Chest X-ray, AP view. Patient: 62 years old, sex F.
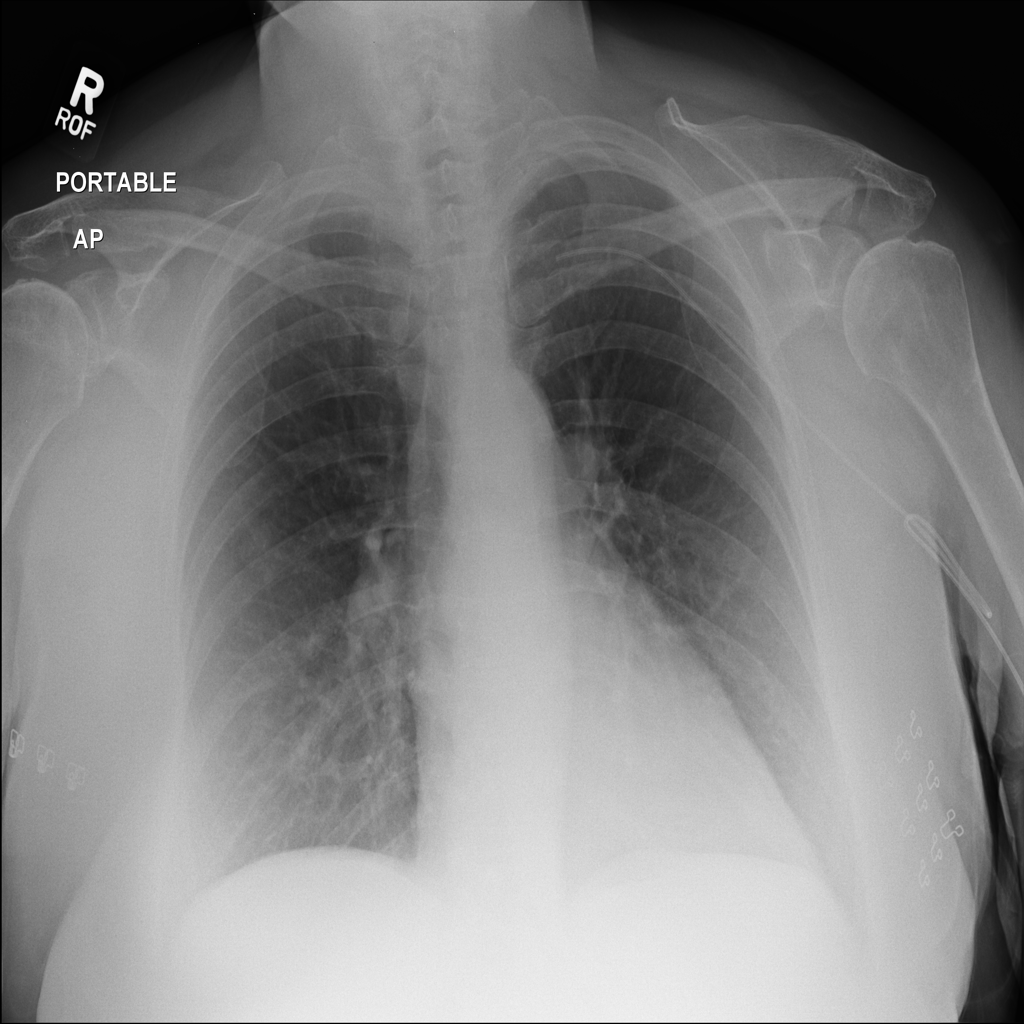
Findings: No Finding